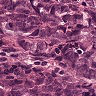
Metastatic tissue present: yes